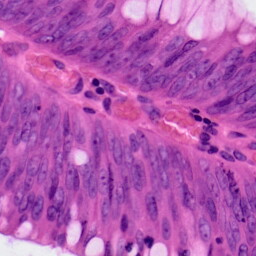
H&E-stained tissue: Colon